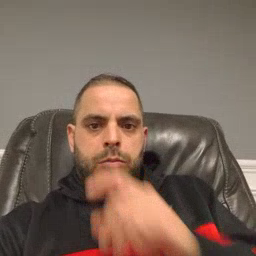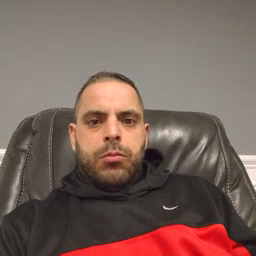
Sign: doll